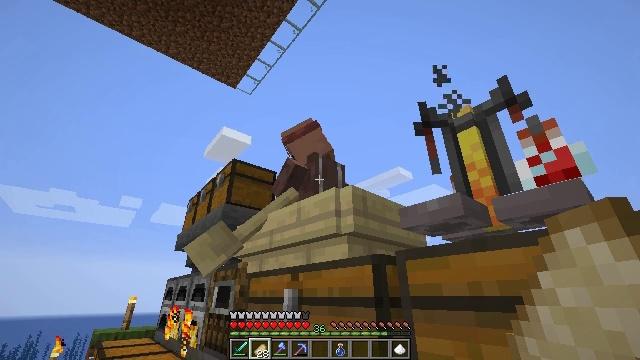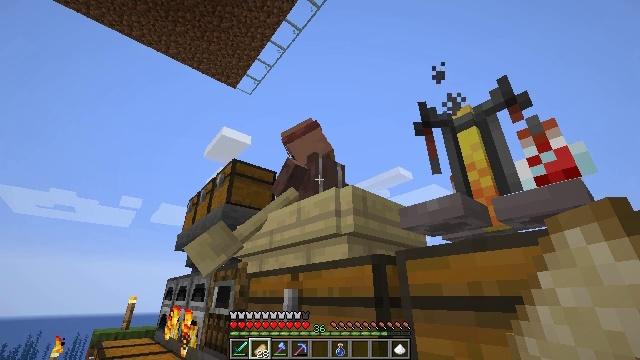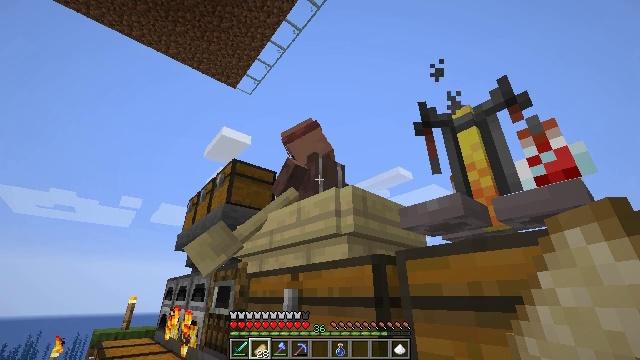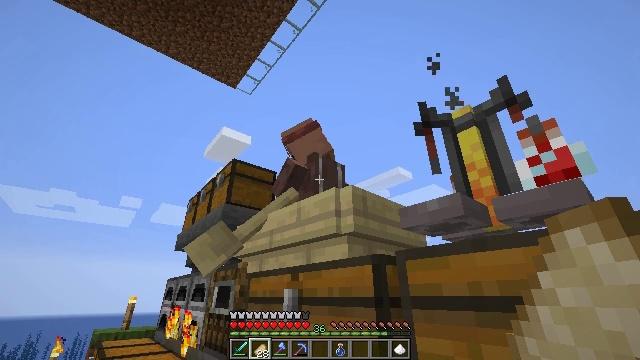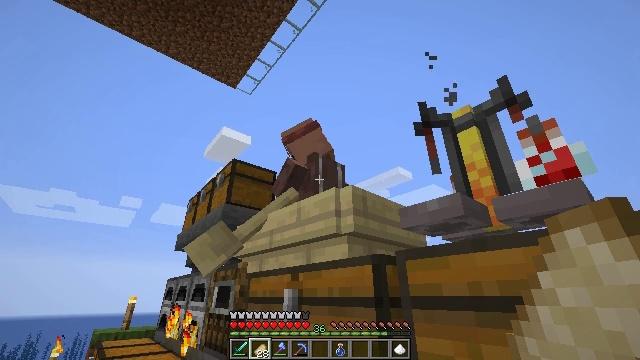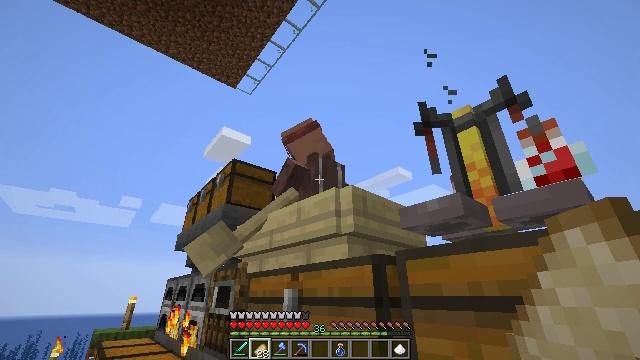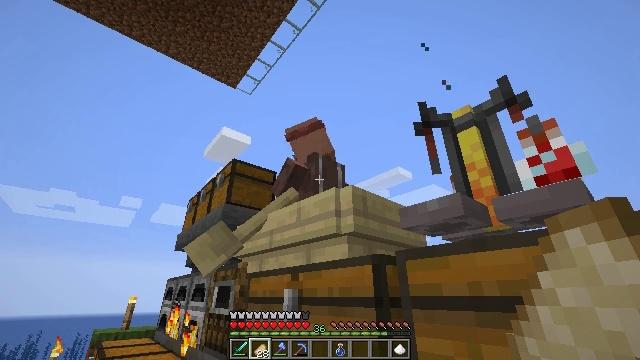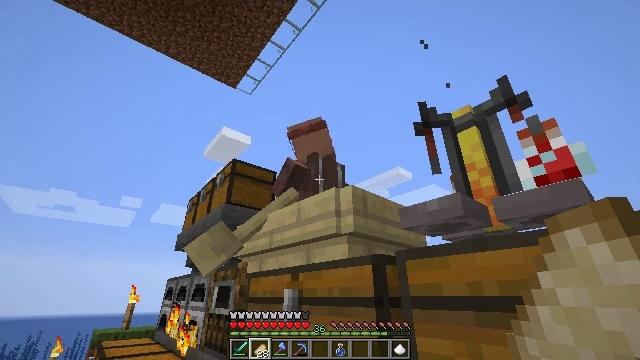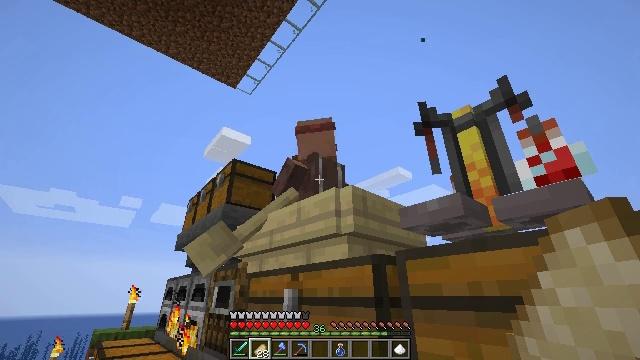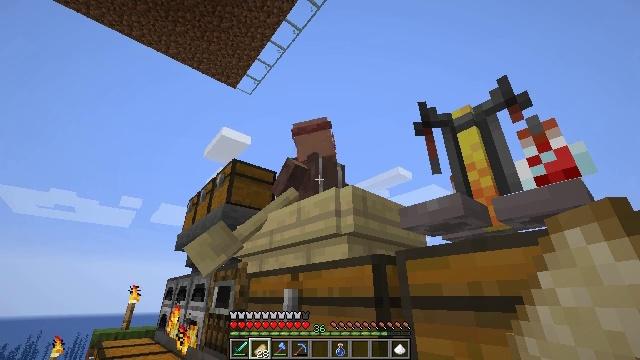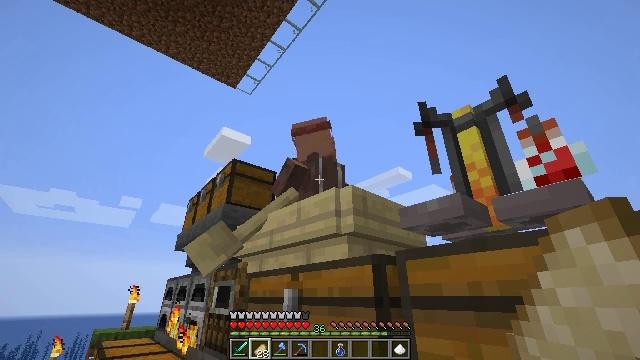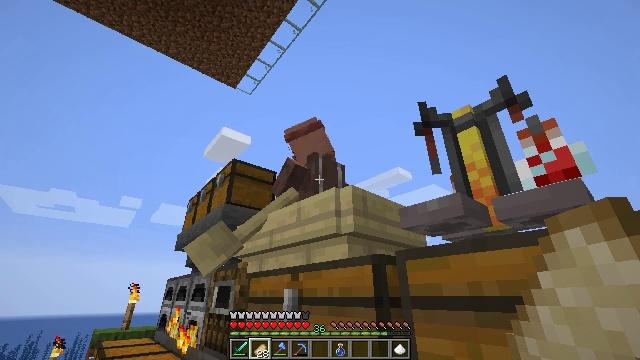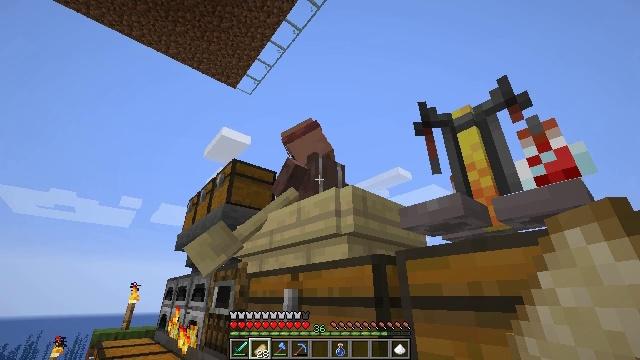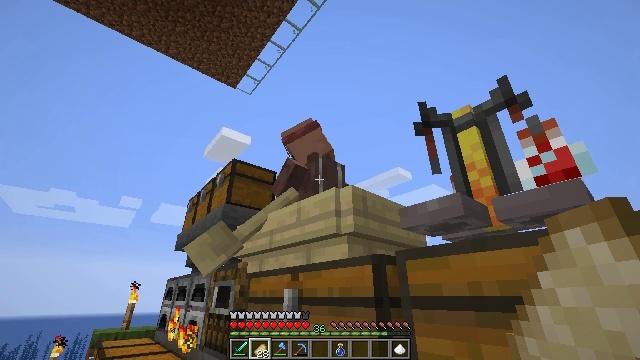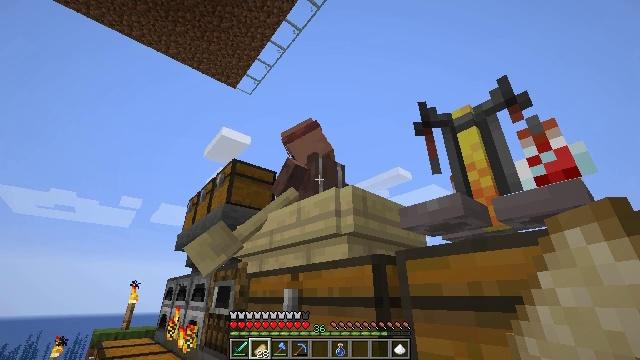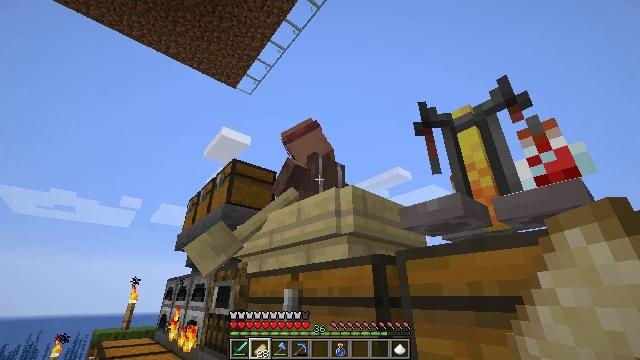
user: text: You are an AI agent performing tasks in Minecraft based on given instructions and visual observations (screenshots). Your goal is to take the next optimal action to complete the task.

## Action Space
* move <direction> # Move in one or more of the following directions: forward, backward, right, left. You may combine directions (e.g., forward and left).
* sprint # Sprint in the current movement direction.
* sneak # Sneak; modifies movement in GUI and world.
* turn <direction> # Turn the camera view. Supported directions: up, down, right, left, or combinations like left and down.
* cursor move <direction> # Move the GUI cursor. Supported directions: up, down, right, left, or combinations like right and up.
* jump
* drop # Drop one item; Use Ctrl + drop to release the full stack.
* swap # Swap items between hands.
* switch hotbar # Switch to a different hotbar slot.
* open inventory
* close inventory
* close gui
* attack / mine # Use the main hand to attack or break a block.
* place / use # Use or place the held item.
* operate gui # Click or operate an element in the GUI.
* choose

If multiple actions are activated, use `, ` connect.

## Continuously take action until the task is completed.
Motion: motion action
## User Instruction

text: Interact with the crafting table to create a fermented spider eye.
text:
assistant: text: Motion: no_op
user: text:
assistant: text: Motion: no_op
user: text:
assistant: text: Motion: no_op
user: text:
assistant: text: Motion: no_op
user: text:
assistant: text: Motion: no_op
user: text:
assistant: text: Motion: no_op
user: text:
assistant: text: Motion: no_op
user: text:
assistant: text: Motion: no_op
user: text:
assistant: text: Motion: no_op
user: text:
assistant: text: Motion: no_op
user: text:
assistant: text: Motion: no_op
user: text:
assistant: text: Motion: no_op
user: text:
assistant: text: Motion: no_op
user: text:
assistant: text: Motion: no_op
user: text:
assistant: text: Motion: no_op
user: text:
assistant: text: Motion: no_op
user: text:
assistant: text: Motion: no_op
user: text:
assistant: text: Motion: no_op
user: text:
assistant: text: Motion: no_op
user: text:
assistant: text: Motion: no_op
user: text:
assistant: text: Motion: no_op
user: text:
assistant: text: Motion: no_op
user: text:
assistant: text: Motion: no_op
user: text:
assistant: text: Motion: no_op
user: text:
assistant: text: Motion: no_op
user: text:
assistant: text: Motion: no_op
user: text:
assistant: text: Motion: no_op
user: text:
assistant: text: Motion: no_op
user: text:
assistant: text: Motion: no_op
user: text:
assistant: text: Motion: no_op